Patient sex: M
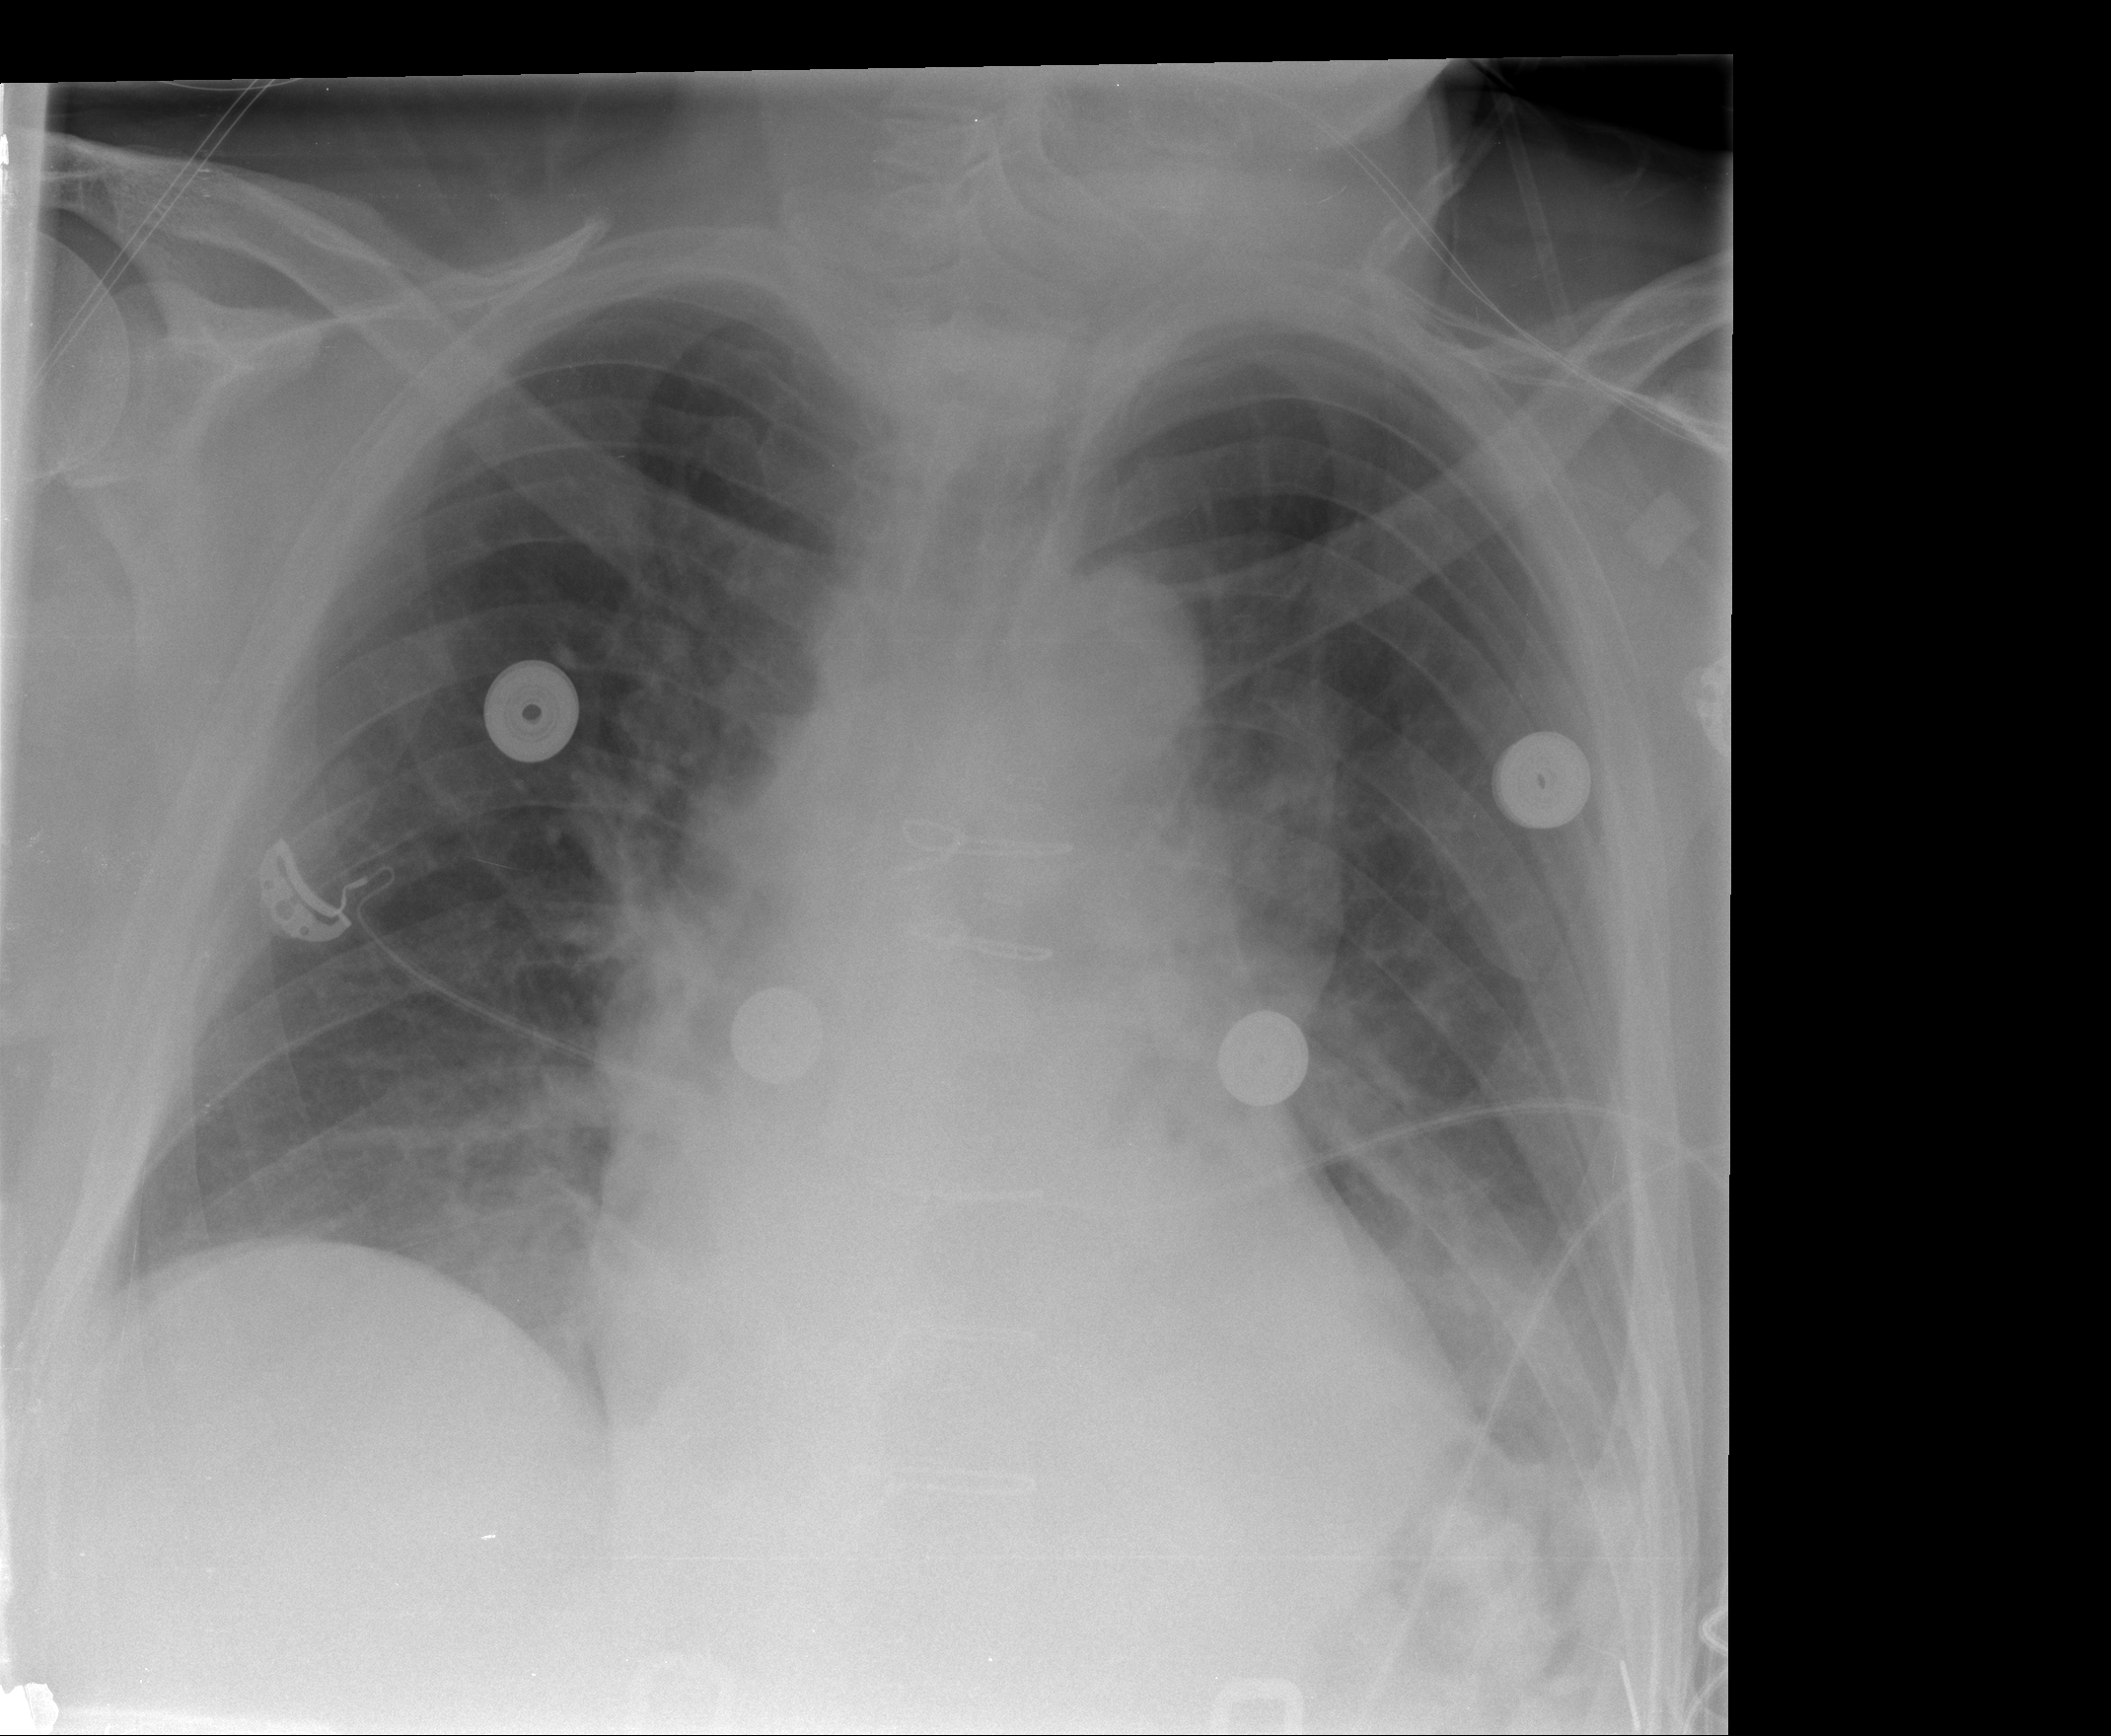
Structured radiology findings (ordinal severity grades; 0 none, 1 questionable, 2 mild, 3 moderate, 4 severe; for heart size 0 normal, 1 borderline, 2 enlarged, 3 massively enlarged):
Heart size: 2
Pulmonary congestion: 2
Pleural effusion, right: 0
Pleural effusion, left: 2
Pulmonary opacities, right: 0
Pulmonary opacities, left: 0
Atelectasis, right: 0
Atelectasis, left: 2